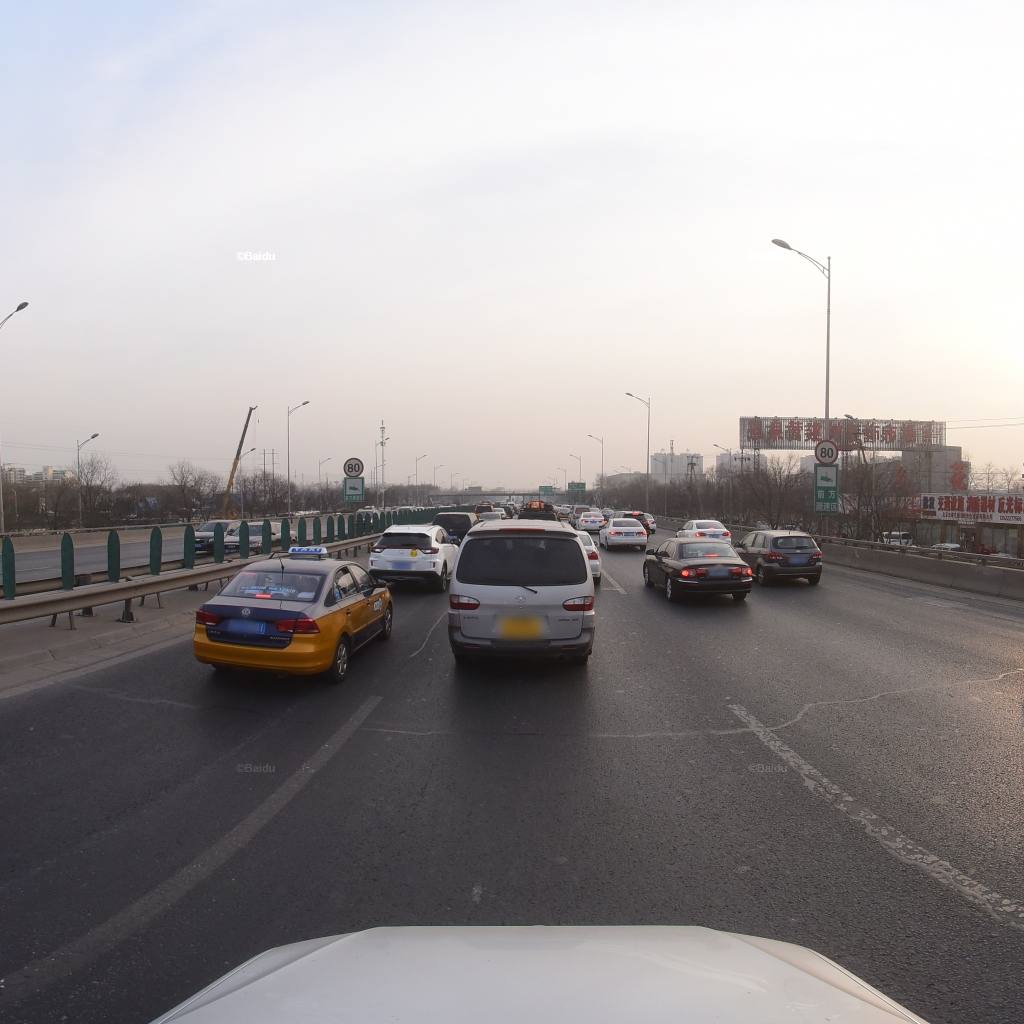
Region: Fengtai
Road damage annotations: transverse patch, transverse patch, longitudinal patch